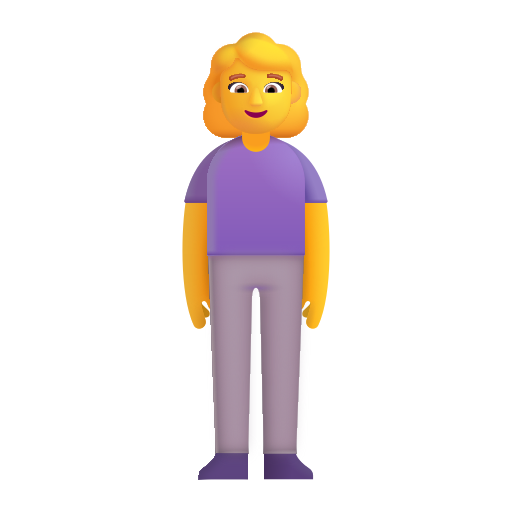
woman standing color default